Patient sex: M
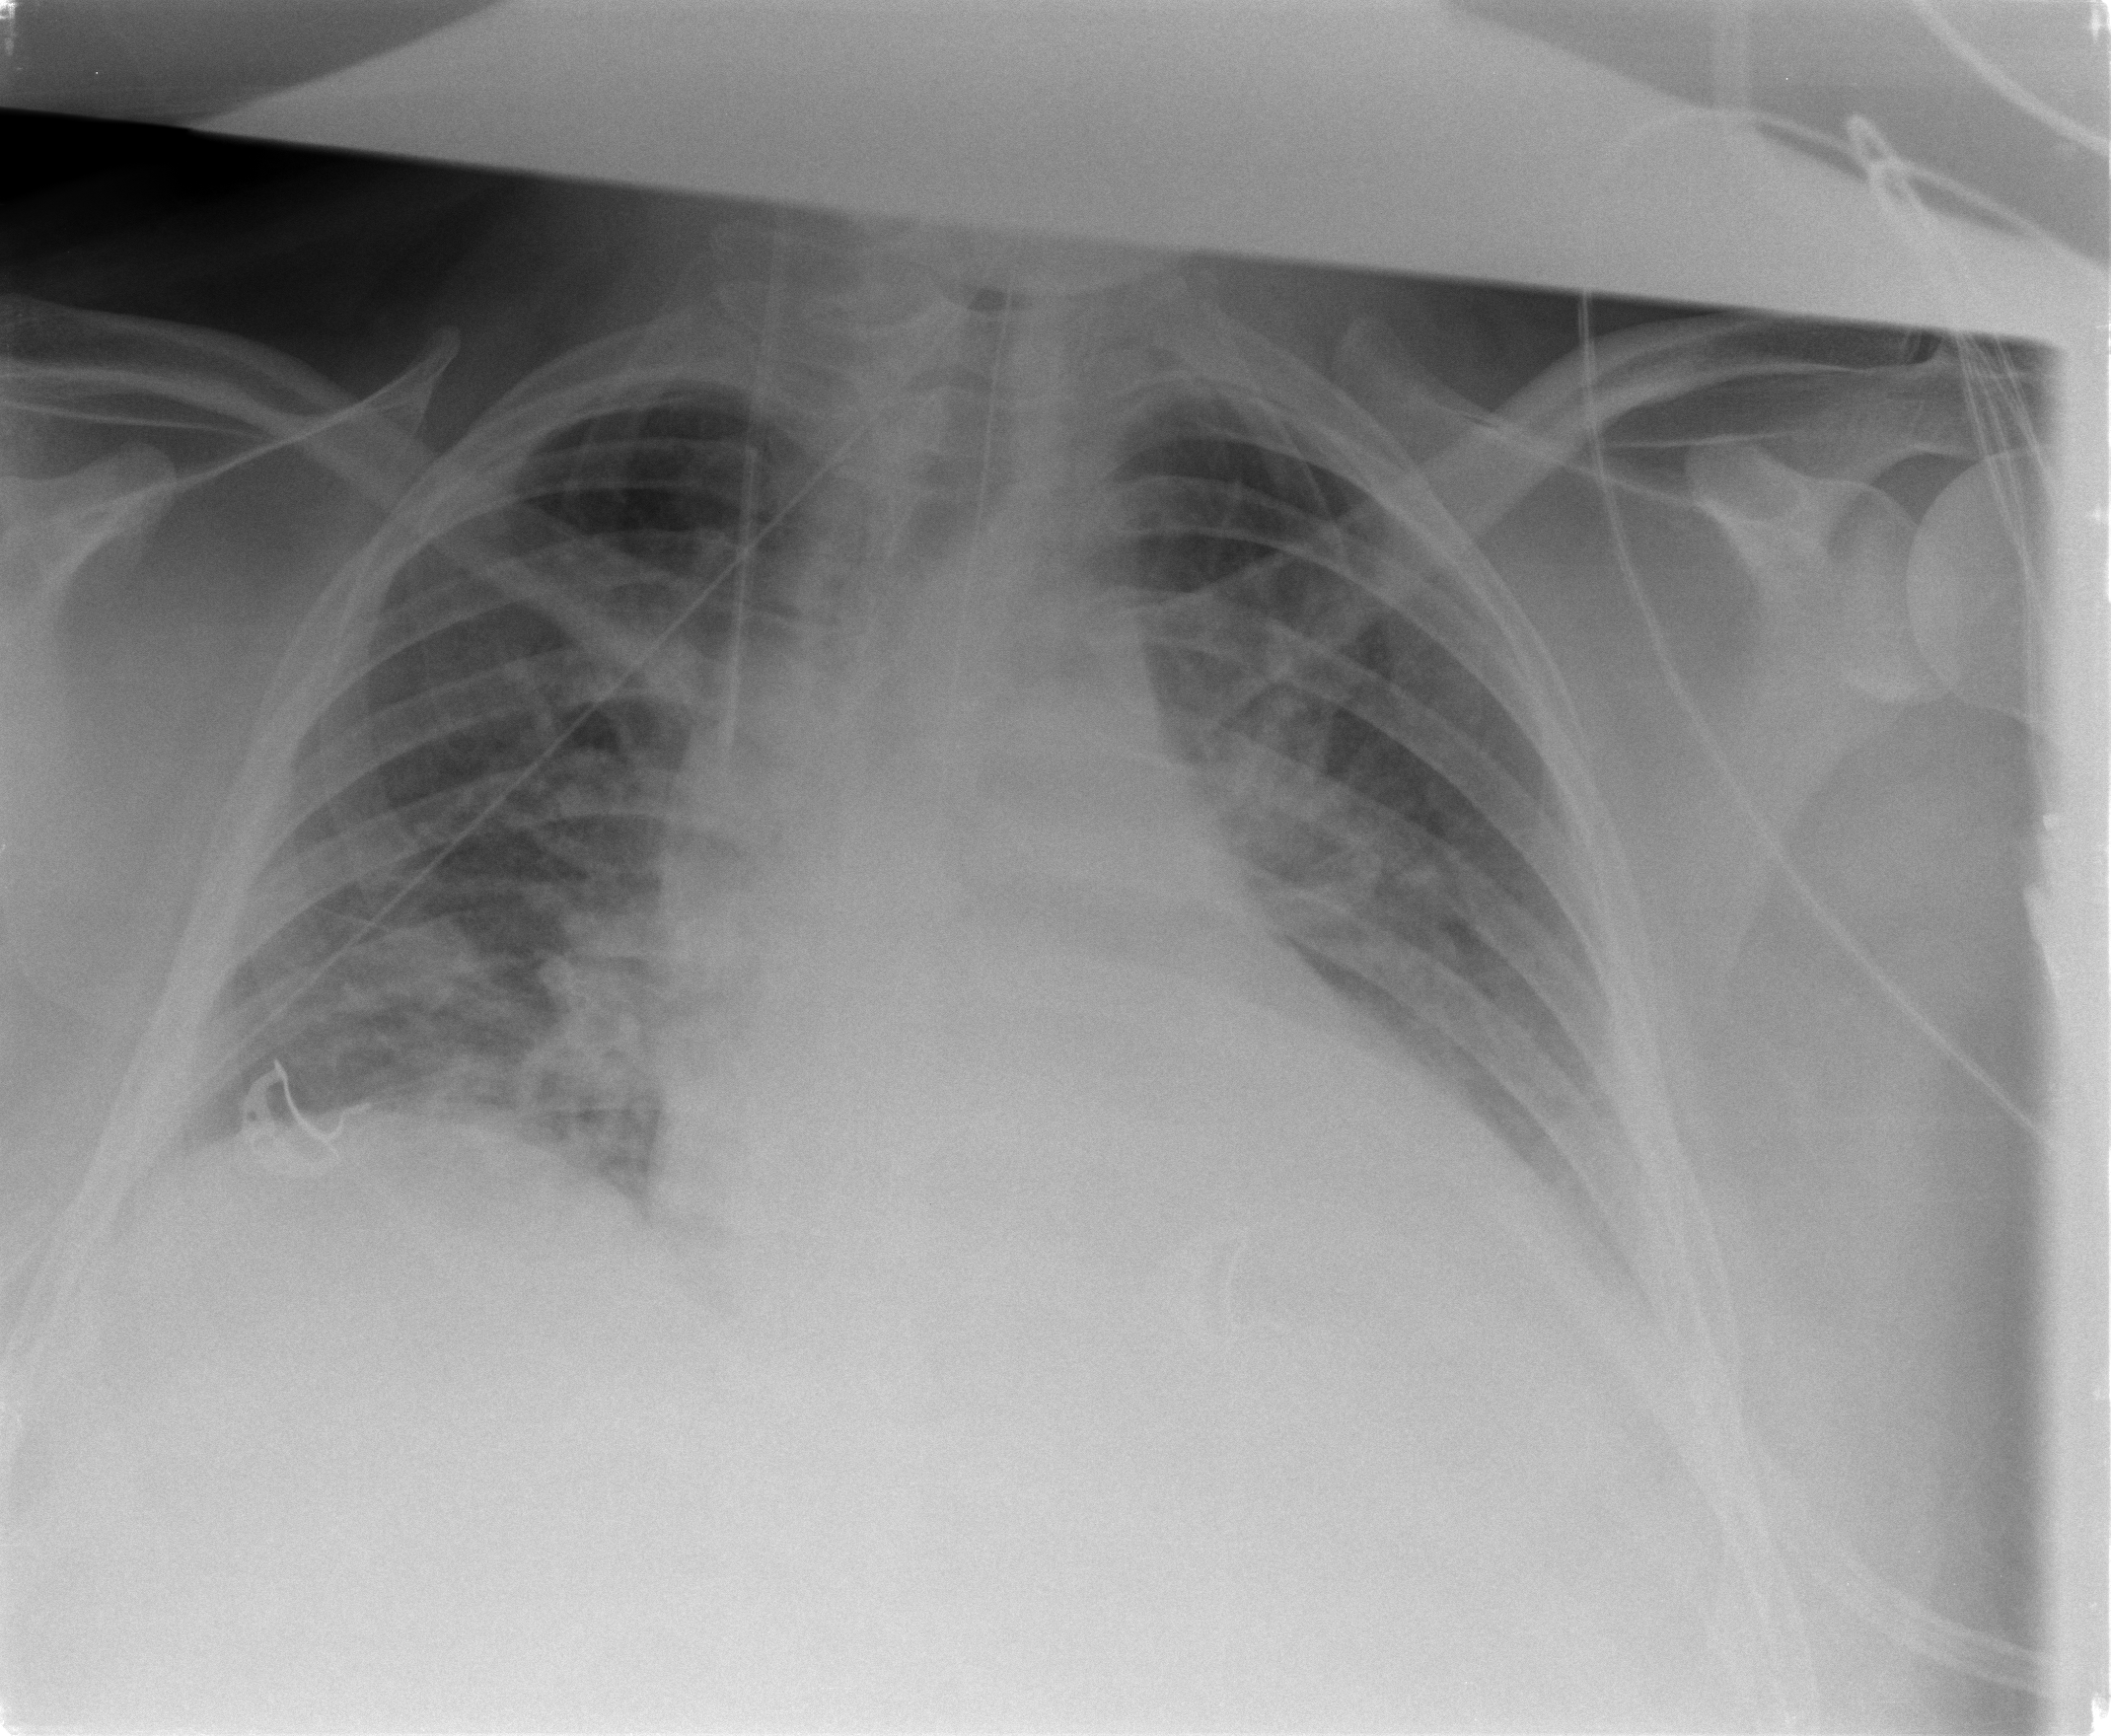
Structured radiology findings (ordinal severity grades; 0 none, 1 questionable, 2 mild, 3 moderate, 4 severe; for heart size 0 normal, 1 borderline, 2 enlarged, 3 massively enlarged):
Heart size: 2
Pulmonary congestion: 0
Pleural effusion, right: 0
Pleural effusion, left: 1
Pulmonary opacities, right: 0
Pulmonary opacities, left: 0
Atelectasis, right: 2
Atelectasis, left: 2